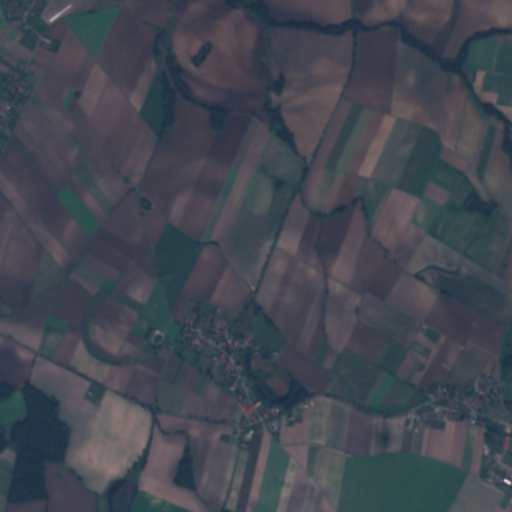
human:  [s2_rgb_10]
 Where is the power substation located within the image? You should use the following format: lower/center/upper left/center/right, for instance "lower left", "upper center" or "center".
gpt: The power substation is located in the lower center of the image.
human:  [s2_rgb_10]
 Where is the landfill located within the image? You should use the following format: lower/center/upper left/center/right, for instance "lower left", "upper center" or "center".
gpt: There is no landfill in the image.